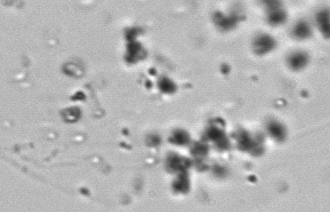
Label: Phaeocystis